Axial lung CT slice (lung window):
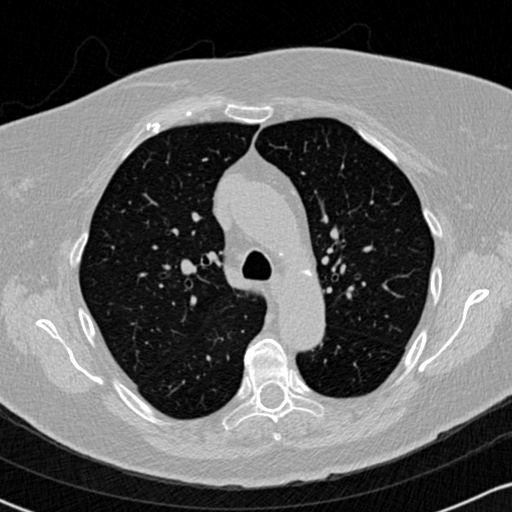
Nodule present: no